Brain MRI, t1w sequence, axial 2D slice.
Patient: age 50, sex M, weight 90 kg, height 1.9 m
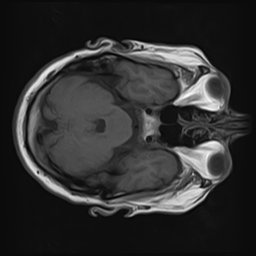